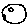
Label: moon